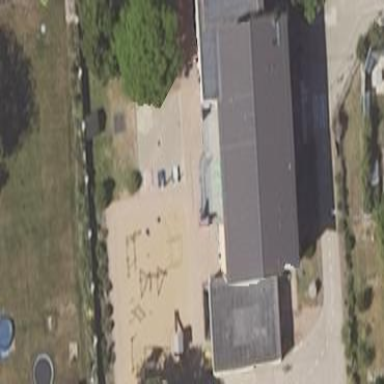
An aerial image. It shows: Gabled-roof kindergarten building.